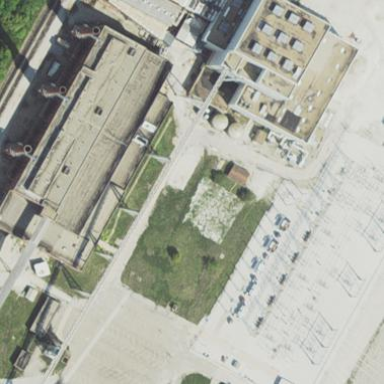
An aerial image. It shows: Power substation primarily used for electricity generation.